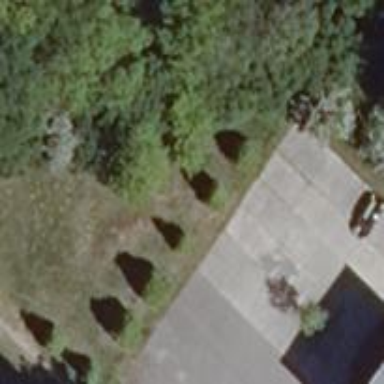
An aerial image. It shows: Parking area with surface.